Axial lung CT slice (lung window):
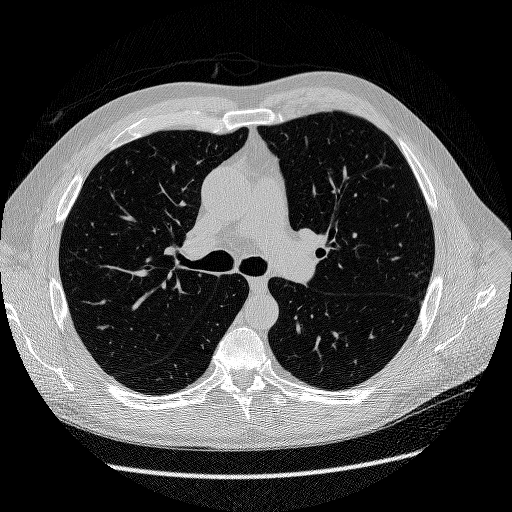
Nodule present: no